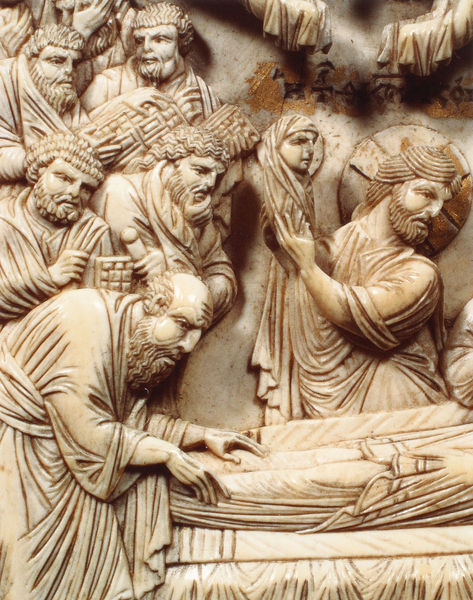
Titel: Buchdeckel vom Evangeliar Ottos III.: Elfenbeinrelief mit Koimesis
Institution: München, Bayerische Staatsbibliothek
Schlagwörter: gott, gruppe, hand, mann, umhang, weiß, menschen, frau, geste, marmor, männer, nase, beige, bart, bärte, falten, stein, tot, trauer, hände, gold, haare, locken, relief, schrift, liegen, figuren, tafel, robe, abbild, gebet, salbung, altar, talar, heiligenschein, sarg, christus, grab, jesus, totenbett, heilige, jünger, grablegung, abbildung, elfenbein, aufbahrung, gewandt